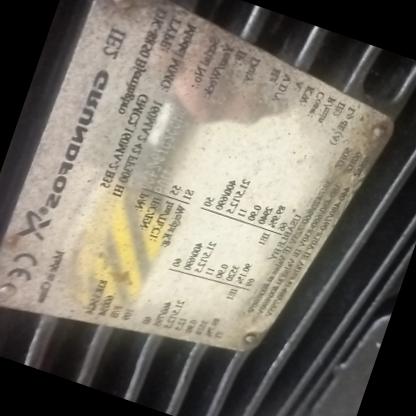
Klasa: tabliczka-znamionowa